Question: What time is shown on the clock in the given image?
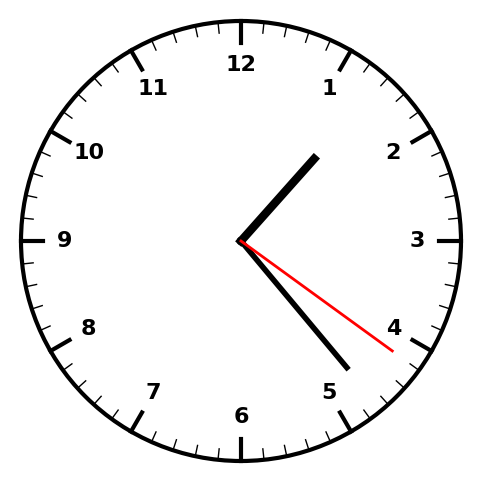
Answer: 01:23:21